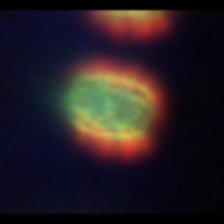
Taxon: Thalassiosira
Group: Diatoms